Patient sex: M
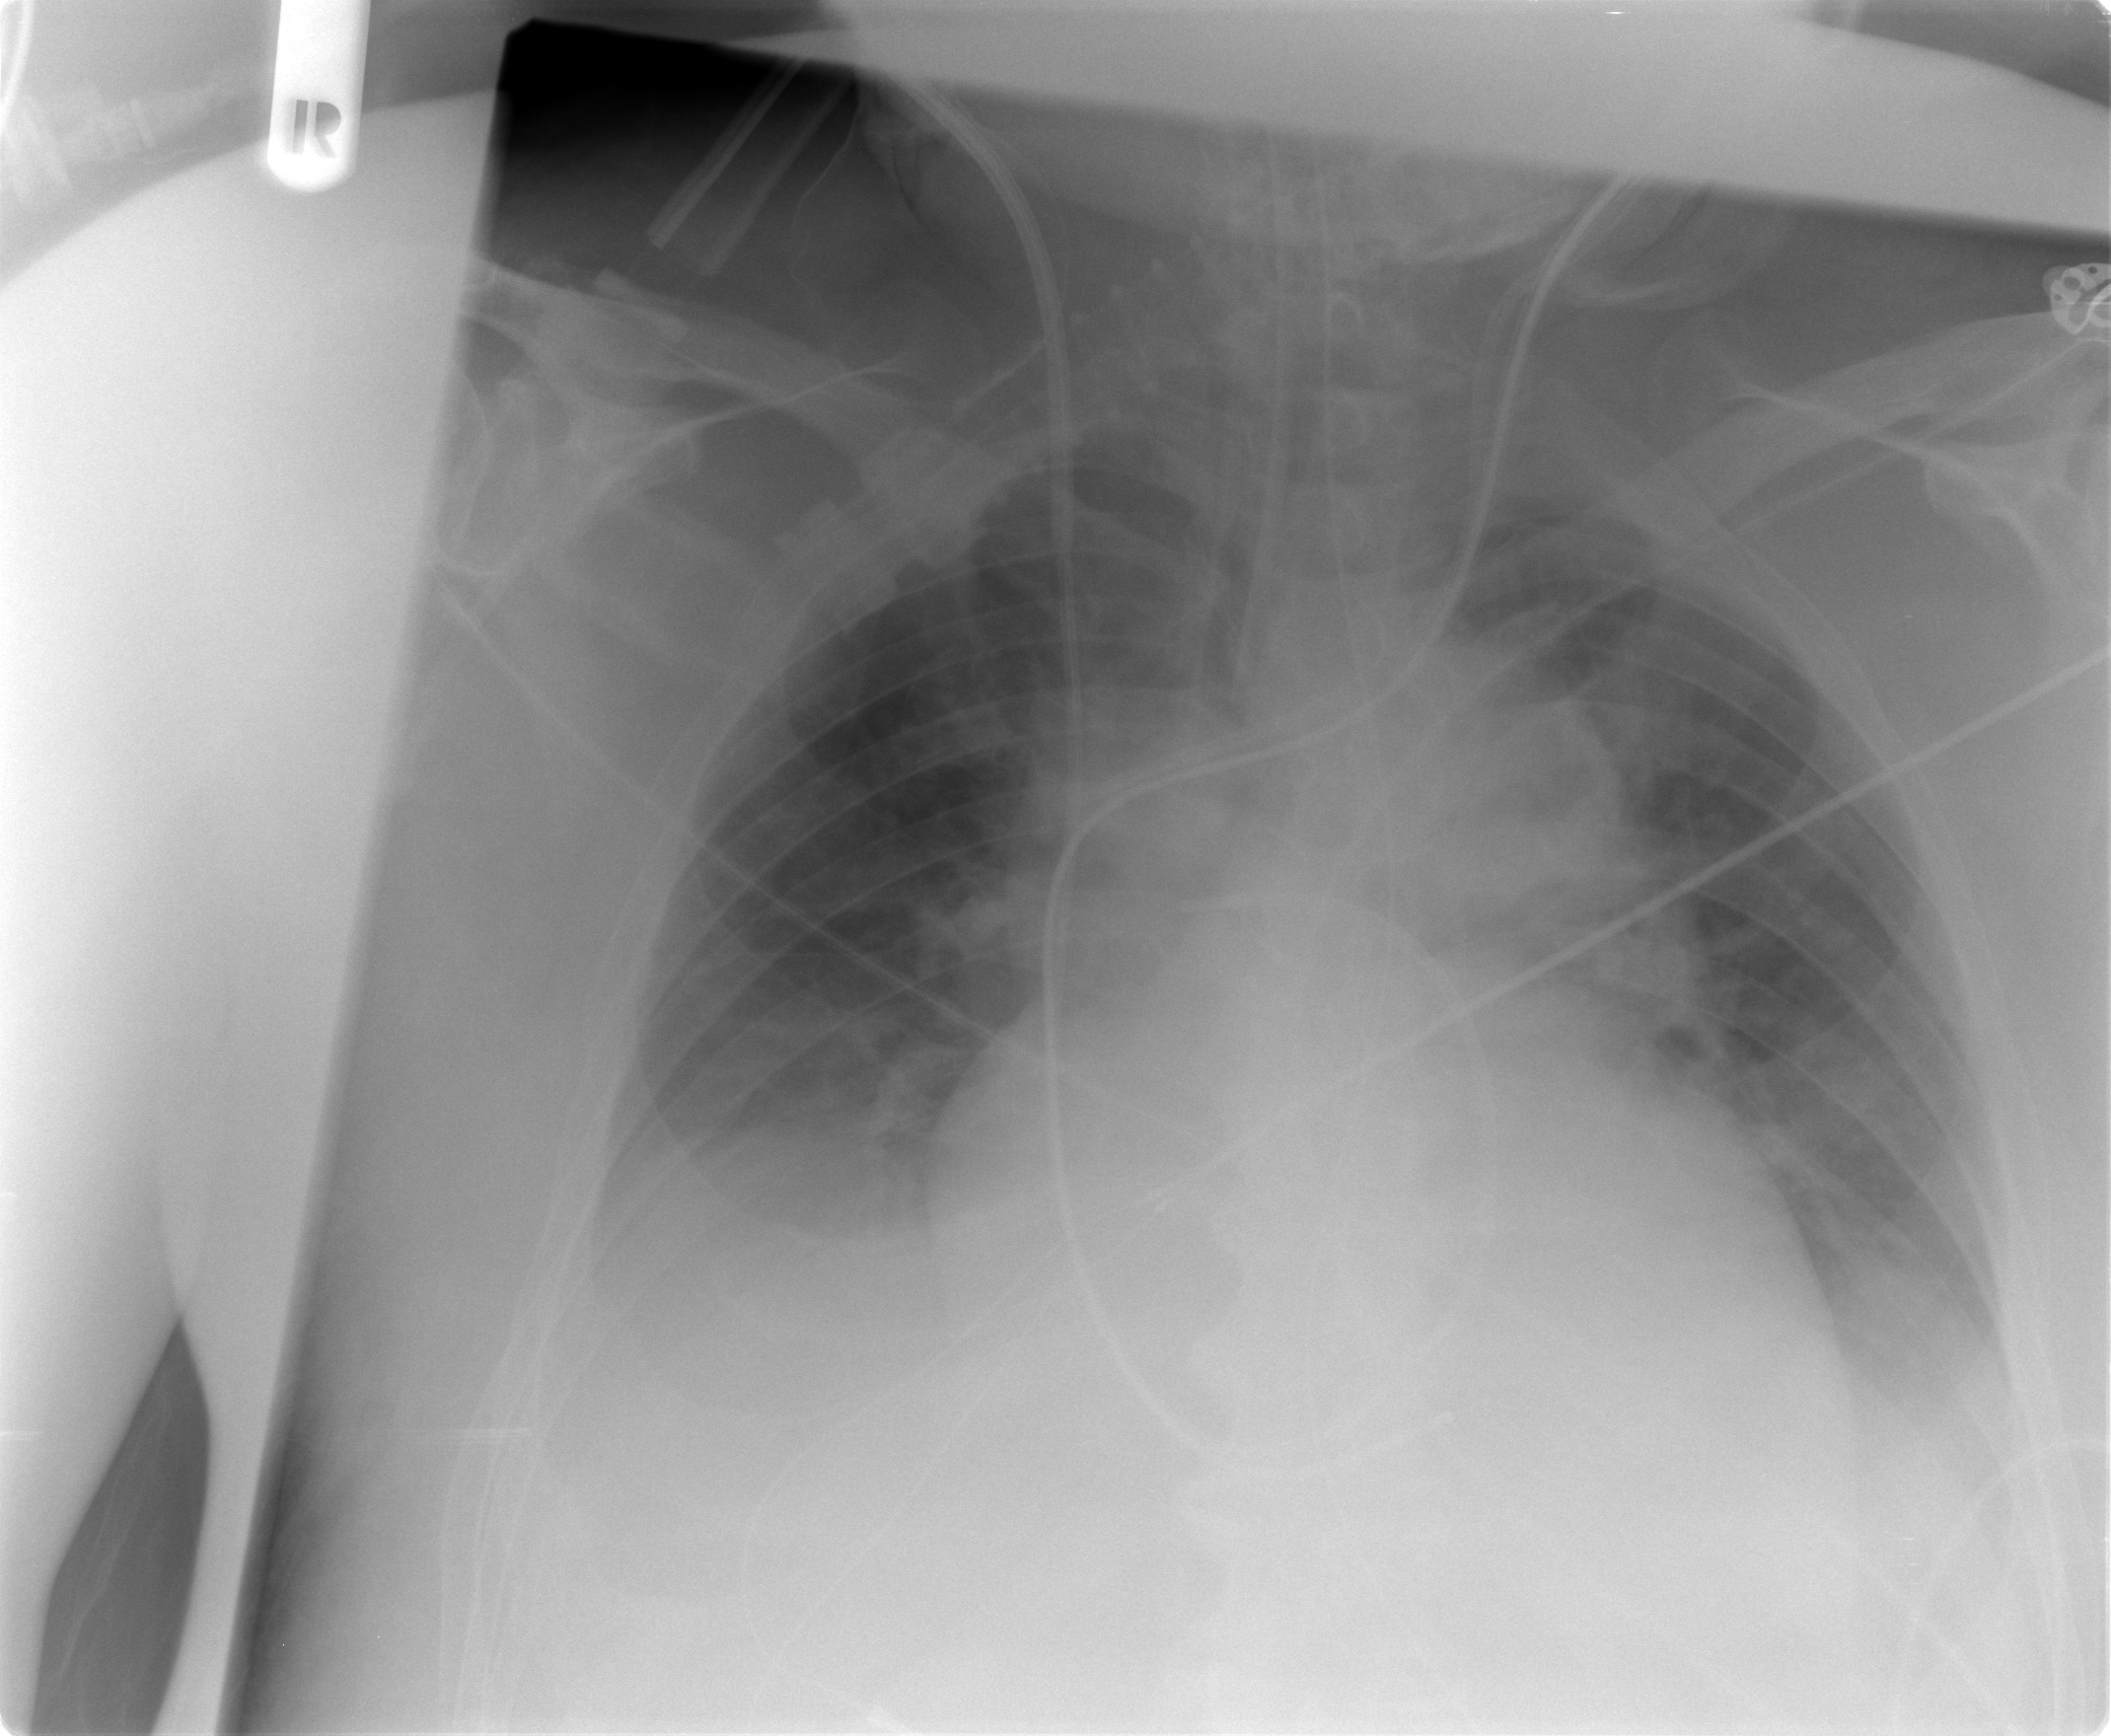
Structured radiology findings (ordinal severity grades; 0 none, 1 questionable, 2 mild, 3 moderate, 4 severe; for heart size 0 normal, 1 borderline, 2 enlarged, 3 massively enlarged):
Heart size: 3
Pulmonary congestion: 1
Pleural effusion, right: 2
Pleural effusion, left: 2
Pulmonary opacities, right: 0
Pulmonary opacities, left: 0
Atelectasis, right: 2
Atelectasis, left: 2